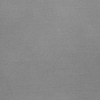
Atmospheric dust classification: dusty